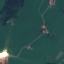
Land use / land cover: Pasture